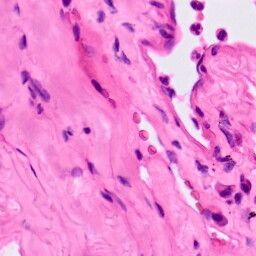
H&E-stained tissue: Lung